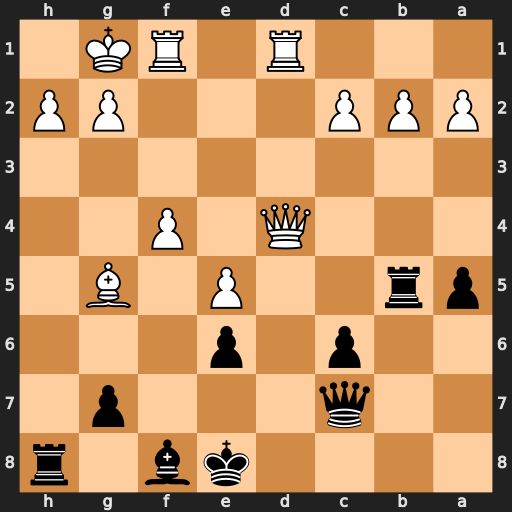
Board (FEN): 4kb1r/2q3p1/2p1p3/pr2P1B1/3Q1P2/8/PPP3PP/3R1RK1
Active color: b
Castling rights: k
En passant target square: -
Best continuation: Bc5 Qxc5 Rxc5